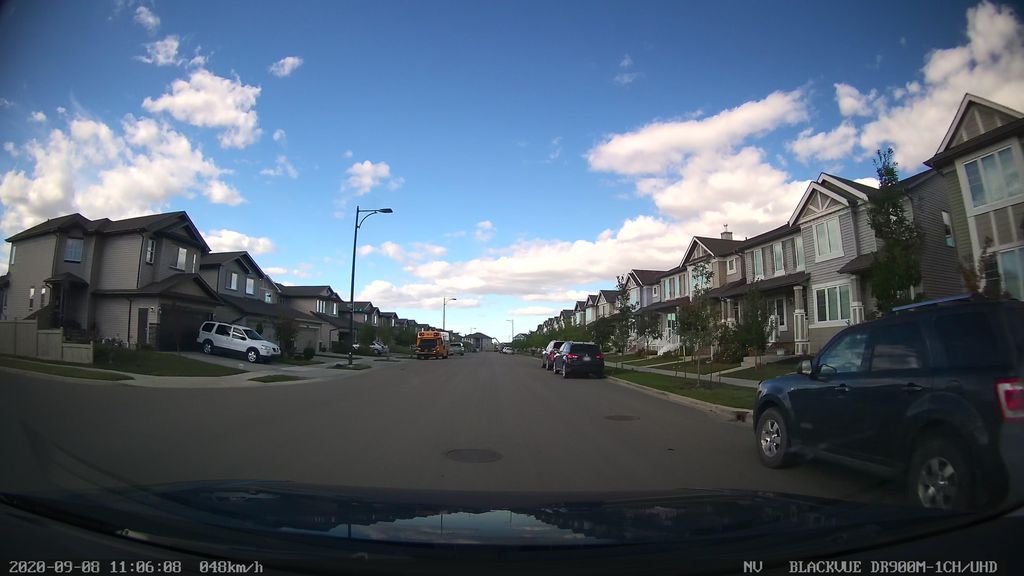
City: edmonton